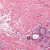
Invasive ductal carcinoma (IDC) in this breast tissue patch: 0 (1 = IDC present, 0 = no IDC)